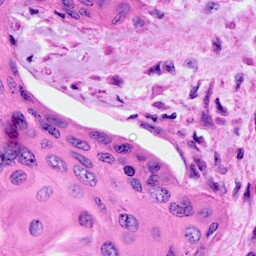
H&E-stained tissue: Cervix